Aerial crown-view tile of a tropical tree (Barro Colorado Island, Panama), acquired 20250818:
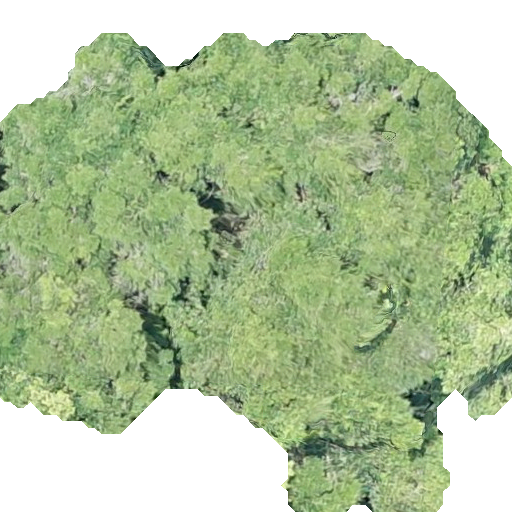
Species: Brosimum alicastrum
GBIF accepted scientific name: Brosimum alicastrum
Crown area: 288.924 m²